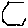
Label: hexagon